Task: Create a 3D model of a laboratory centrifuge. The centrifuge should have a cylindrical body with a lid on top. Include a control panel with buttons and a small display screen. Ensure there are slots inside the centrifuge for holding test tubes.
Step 484:
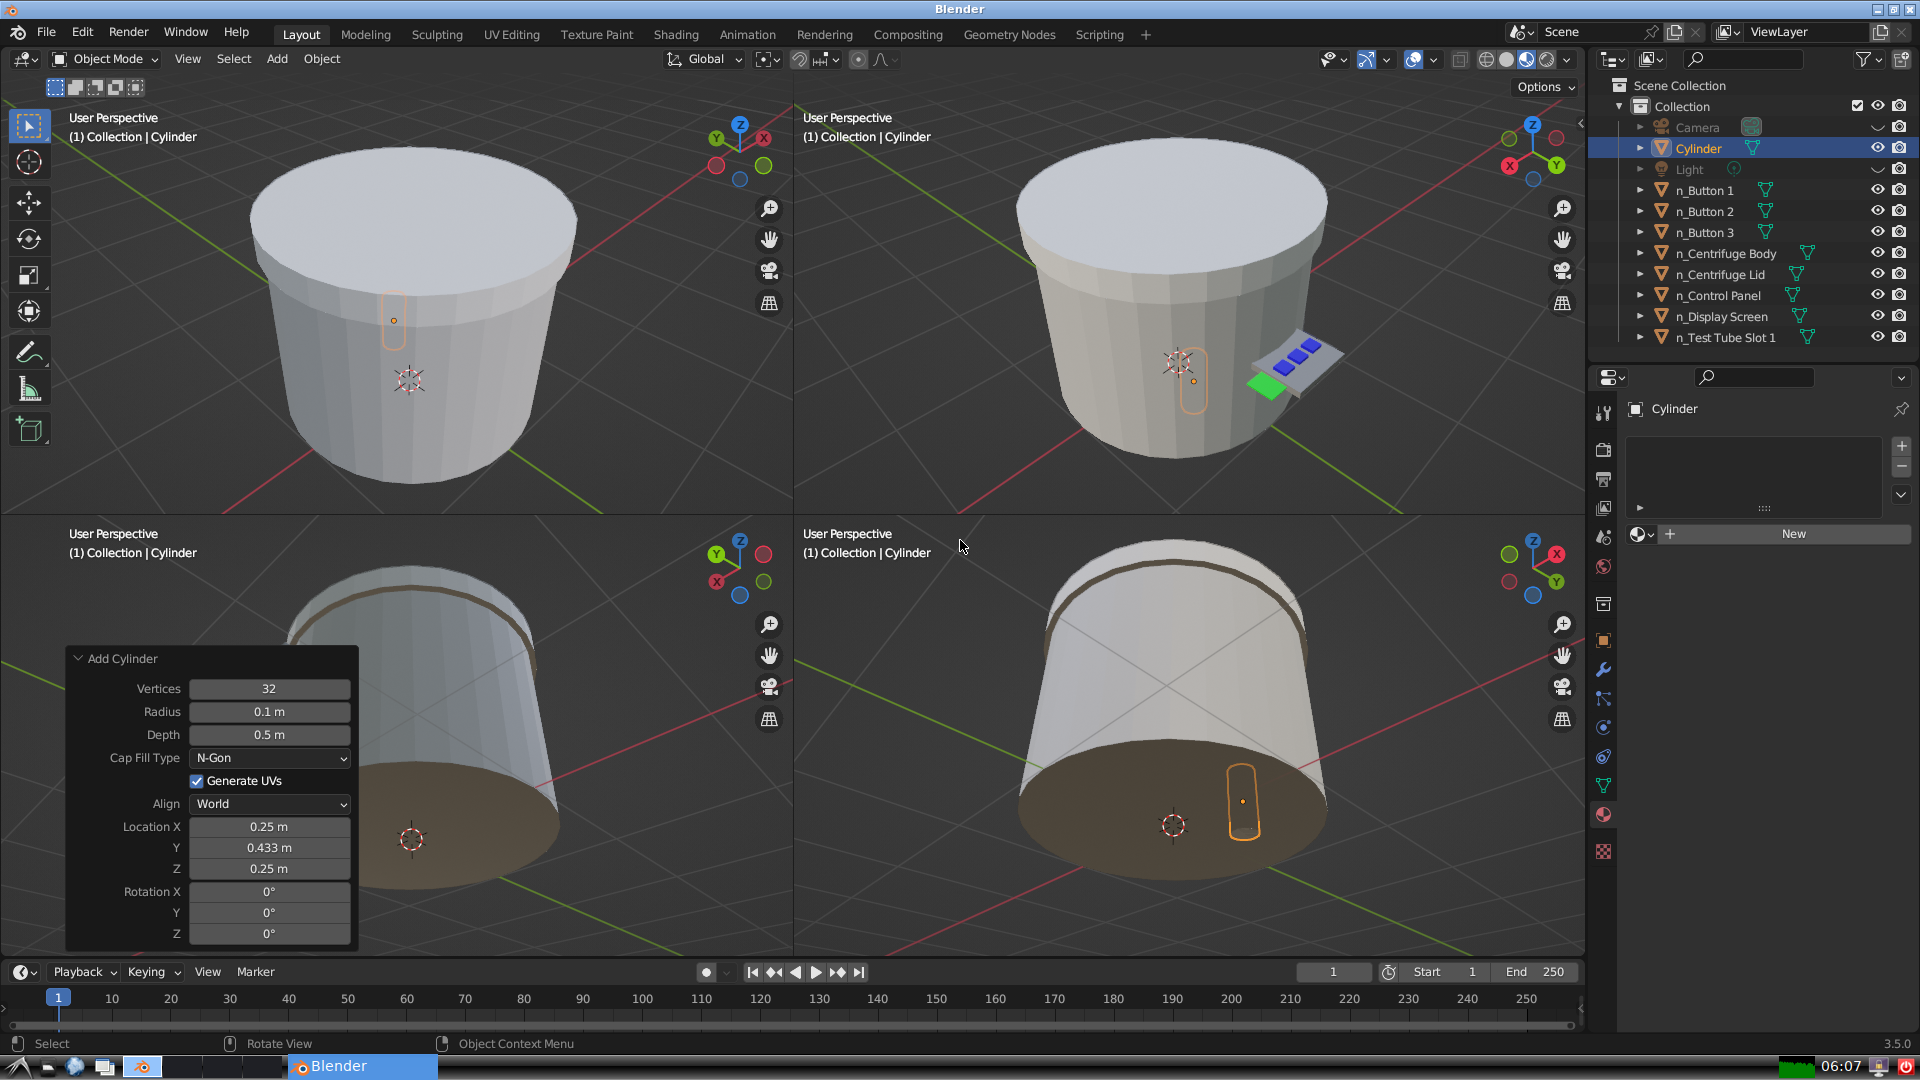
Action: {"mouse_move": [1608, 631]}